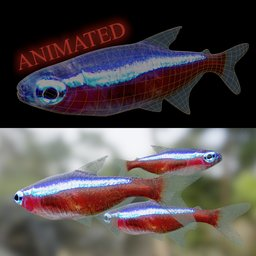
Label: animals